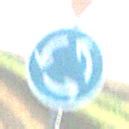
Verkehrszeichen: Kreisverkehr
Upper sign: VorfahrtGewaehren
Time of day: SunriseSunset
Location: Outdoor (Nature)
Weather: Clear
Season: NotSpecified
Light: Natural